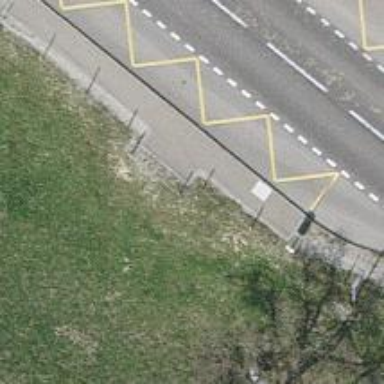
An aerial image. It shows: Bus stop along the road.